Aerial crown-view tile of a tropical tree (Barro Colorado Island, Panama), acquired 20250512:
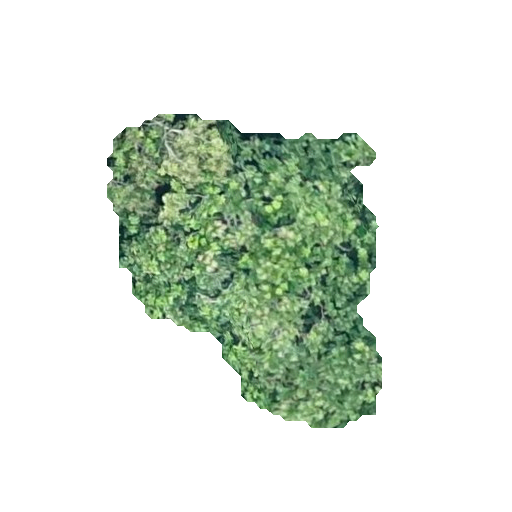
Species: Anacardium excelsum
GBIF accepted scientific name: Anacardium excelsum
Crown area: 89.525 m²